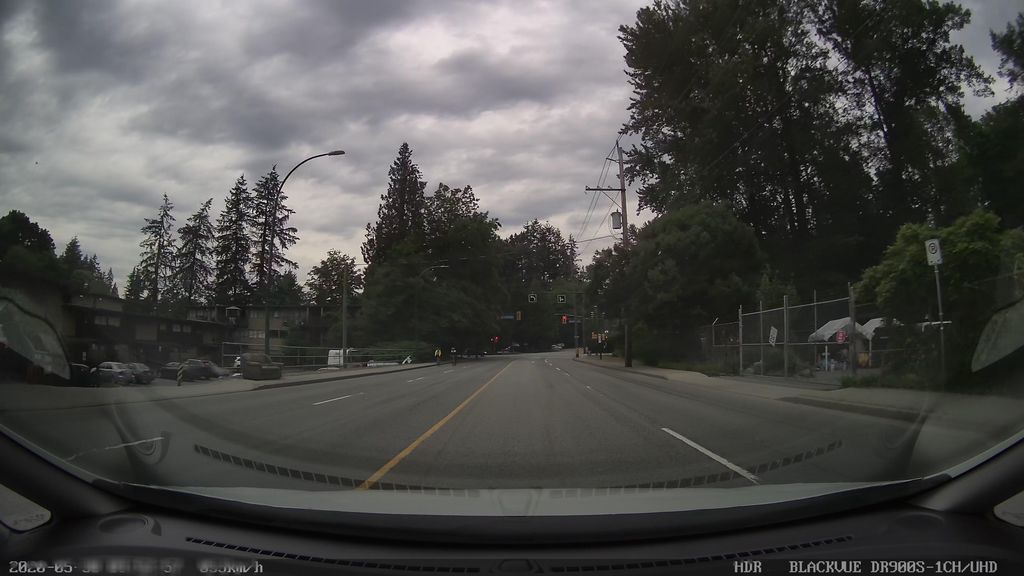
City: vancouver